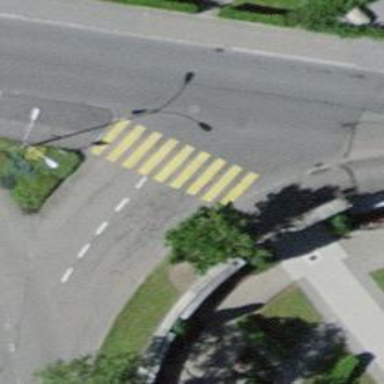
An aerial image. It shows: Uncontrolled zebra crossing with notable zebra markings.